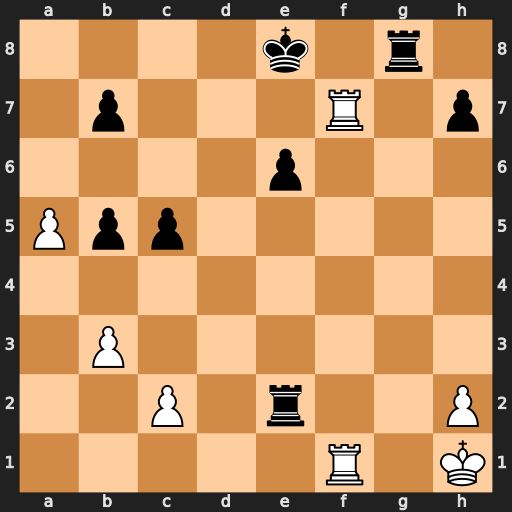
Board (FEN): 4k1r1/1p3R1p/4p3/Ppp5/8/1P6/2P1r2P/5R1K
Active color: w
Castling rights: -
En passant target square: -
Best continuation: Rxb7 Rgg2 Rxh7